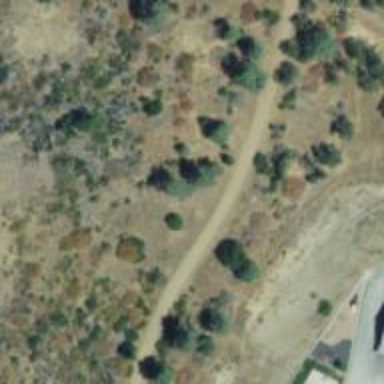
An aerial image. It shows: Abandoned railway intersecting residential road.